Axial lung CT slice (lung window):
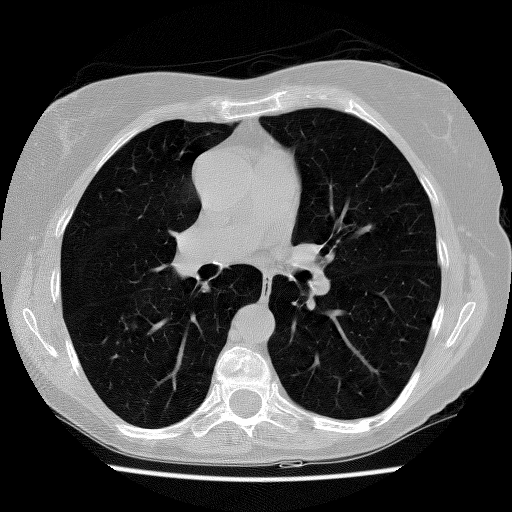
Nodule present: no